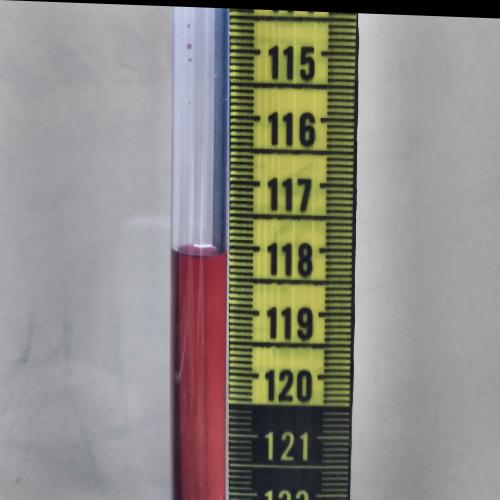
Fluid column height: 118.1 cm